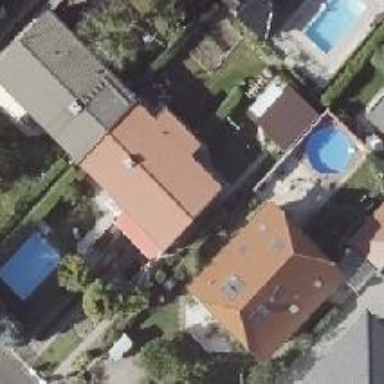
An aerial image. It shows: Semi-detached house.